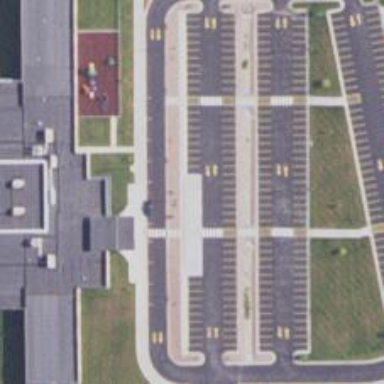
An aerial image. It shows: Parking space is available.